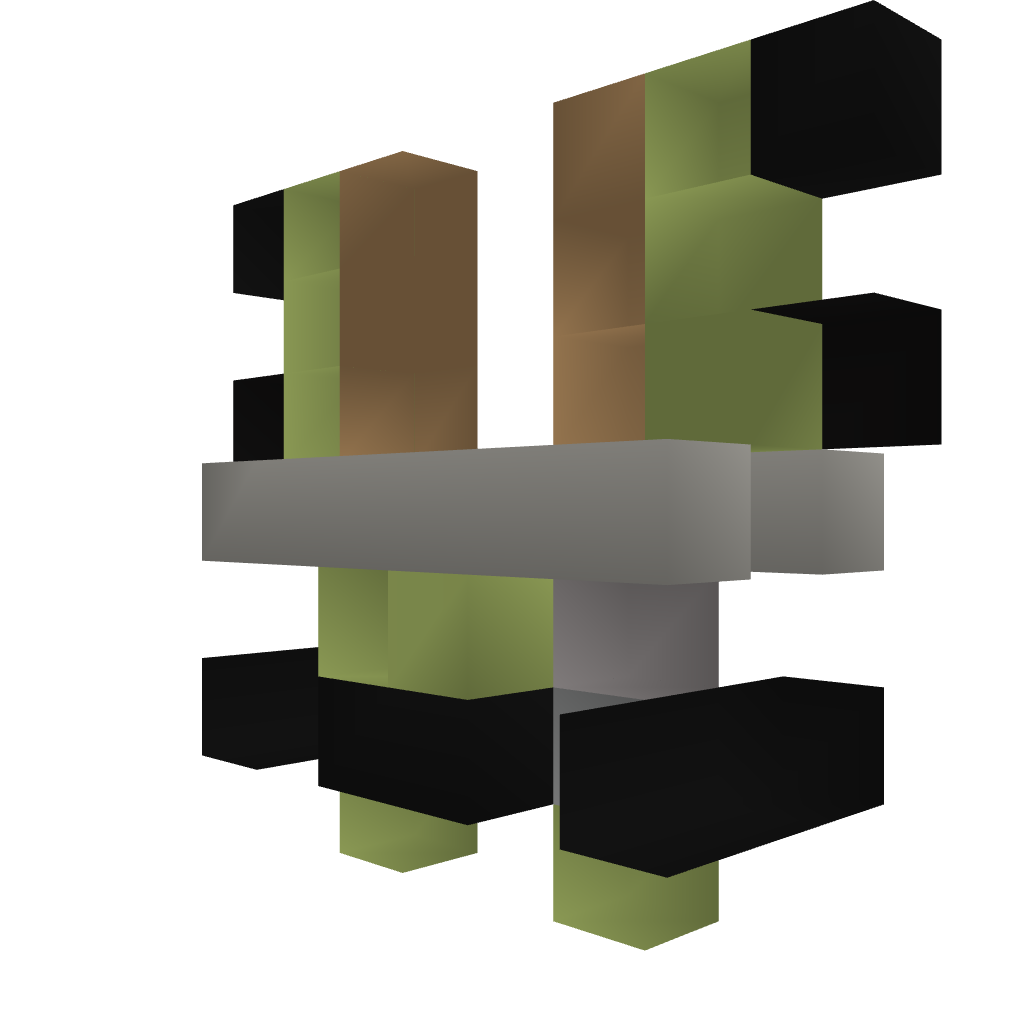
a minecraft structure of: Elykdez's Torch Activated 2X3 Door